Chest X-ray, PA view. Patient: 71 years old, sex M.
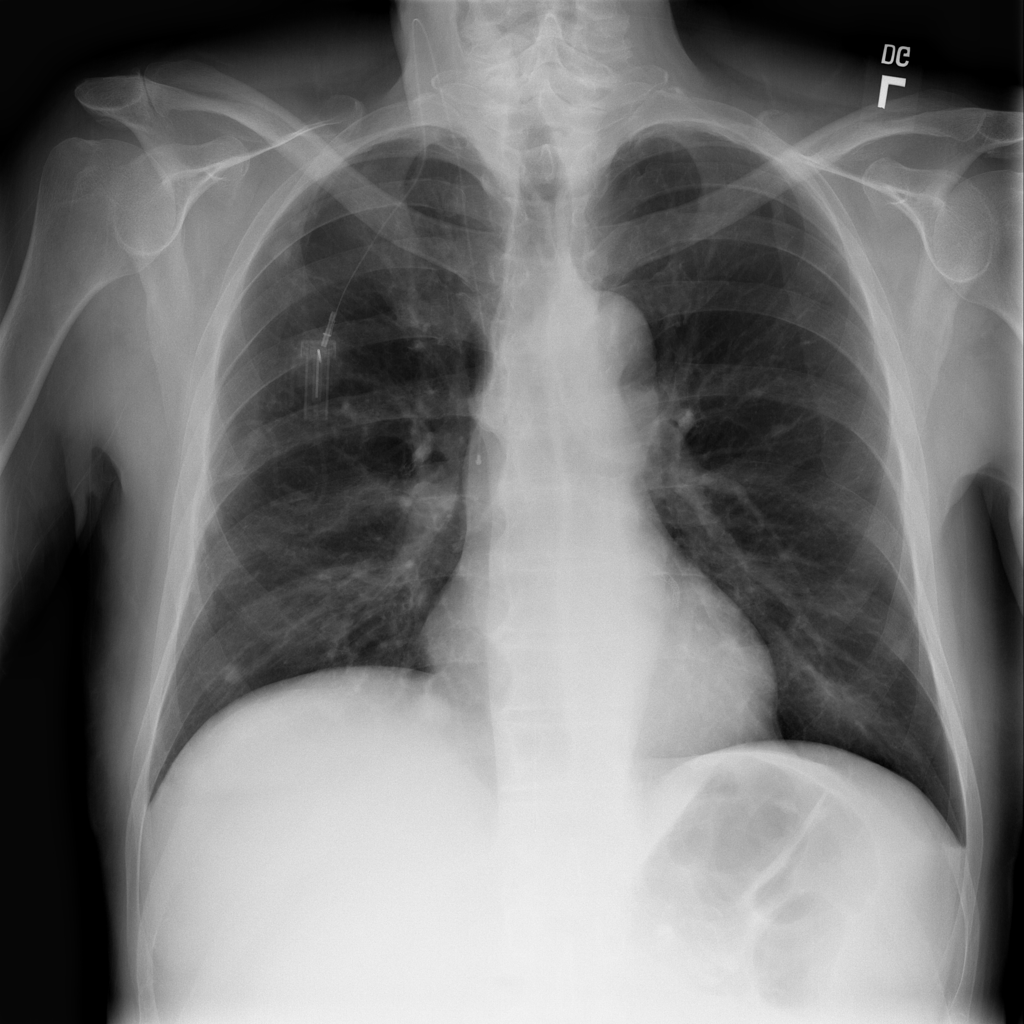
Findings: No Finding